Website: apple
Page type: account-selection
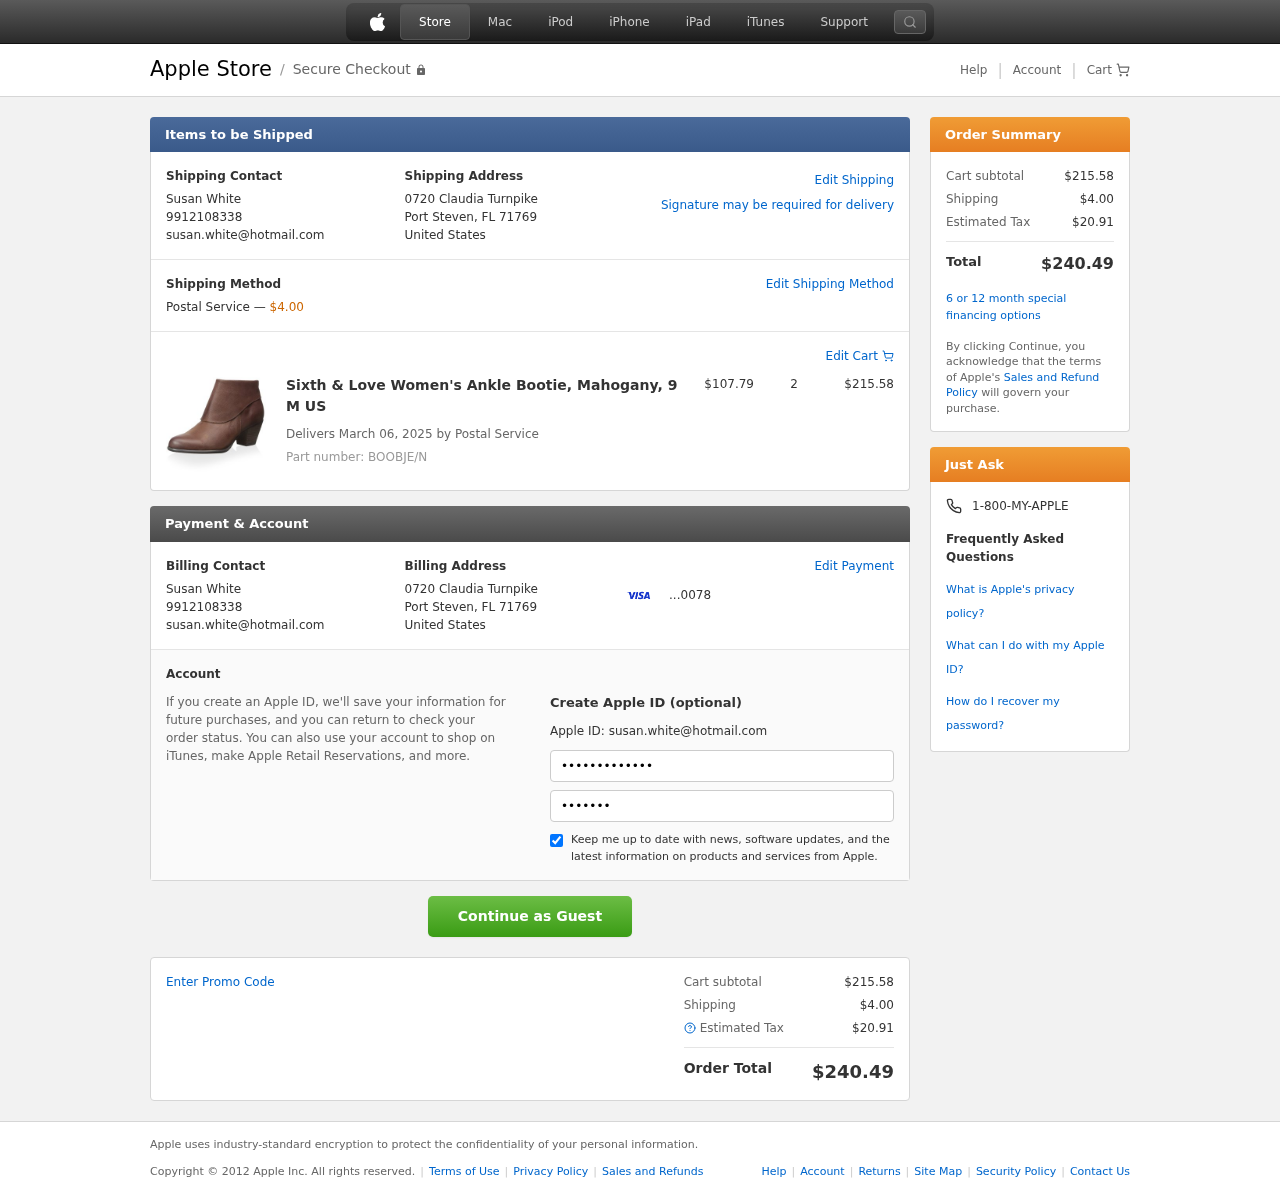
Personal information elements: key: PII_CARD_LAST4
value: ...0078
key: PII_CITY_STATE_ZIP
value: Port Steven, FL 71769
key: PII_COUNTRY
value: United States
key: PII_EMAIL
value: susan.white@hotmail.com
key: PII_FULLNAME
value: Susan White
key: PII_PHONE
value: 9912108338
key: PII_STREET
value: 0720 Claudia Turnpike
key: PII_FIRSTNAME
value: Susan
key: PII_LASTNAME
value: White
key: PII_FULLNAME2
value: Susan White
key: PII_FULLNAME3
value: Susan White
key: PII_FIRSTNAME2
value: Susan
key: PII_FIRSTNAME3
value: Susan
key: PII_LASTNAME2
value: White
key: PII_LASTNAME3
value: White
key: PII_FIRSTNAME_DERIVED
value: Susan
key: PII_LASTNAME_DERIVED
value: White
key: PII_FULLNAME_DERIVED
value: Susan White
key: PII_NAME_FULL_DERIVED
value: Susan White
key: PII_PHONE_LINE
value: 8338
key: PII_PHONE_SUFFIX
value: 8338
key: PII_PHONE2
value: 9912108338
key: PII_PHONE3
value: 9912108338
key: PII_PHONE_NUMERIC
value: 9912108338
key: PII_PHONE_LINE_NUMERIC
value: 8338
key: PII_PHONE_SUFFIX_NUMERIC
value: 8338
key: PII_PHONE2_NUMERIC
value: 9912108338
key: PII_PHONE3_NUMERIC
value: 9912108338
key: PII_PHONE_DIGITS
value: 9912108338
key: PII_PHONE_LAST4
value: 8338
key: PII_EMAIL2
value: susan.white@hotmail.com
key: PII_EMAIL3
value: susan.white@hotmail.com
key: PII_STREET2
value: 0720 Claudia Turnpike
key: PII_CITY_STATE_ZIP2
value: Port Steven, FL 71769
Product elements: key: PRODUCT1_NAME
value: Sixth & Love Women's Ankle Bootie, Mahogany, 9 M US
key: PRODUCT1_PRICE
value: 107.79
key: PRODUCT1_QUANTITY
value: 2
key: PRODUCT_PART_NUMBER
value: Part number: BOOBJE/N
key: PRODUCT_TOTAL
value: $215.58
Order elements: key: ORDER_SHIPPING_COST
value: $4.00
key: ORDER_DELIVERY_DATE
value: Delivers March 06, 2025 by Postal Service
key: ORDER_SUBTOTAL
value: $215.58
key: ORDER_TAX
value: $20.91
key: ORDER_TOTAL
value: $240.49